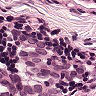
Metastatic tissue present: yes